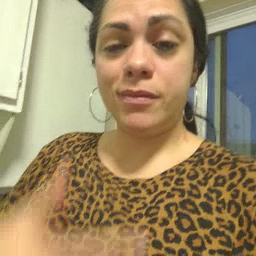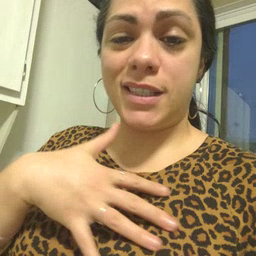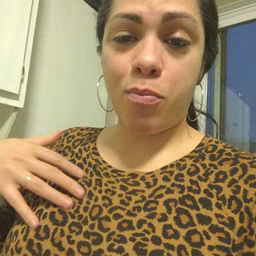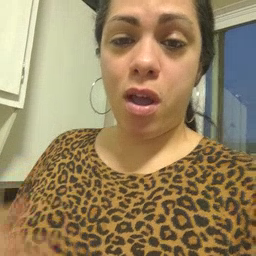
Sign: zebra